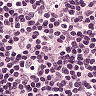
Metastatic tissue present: no